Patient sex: M
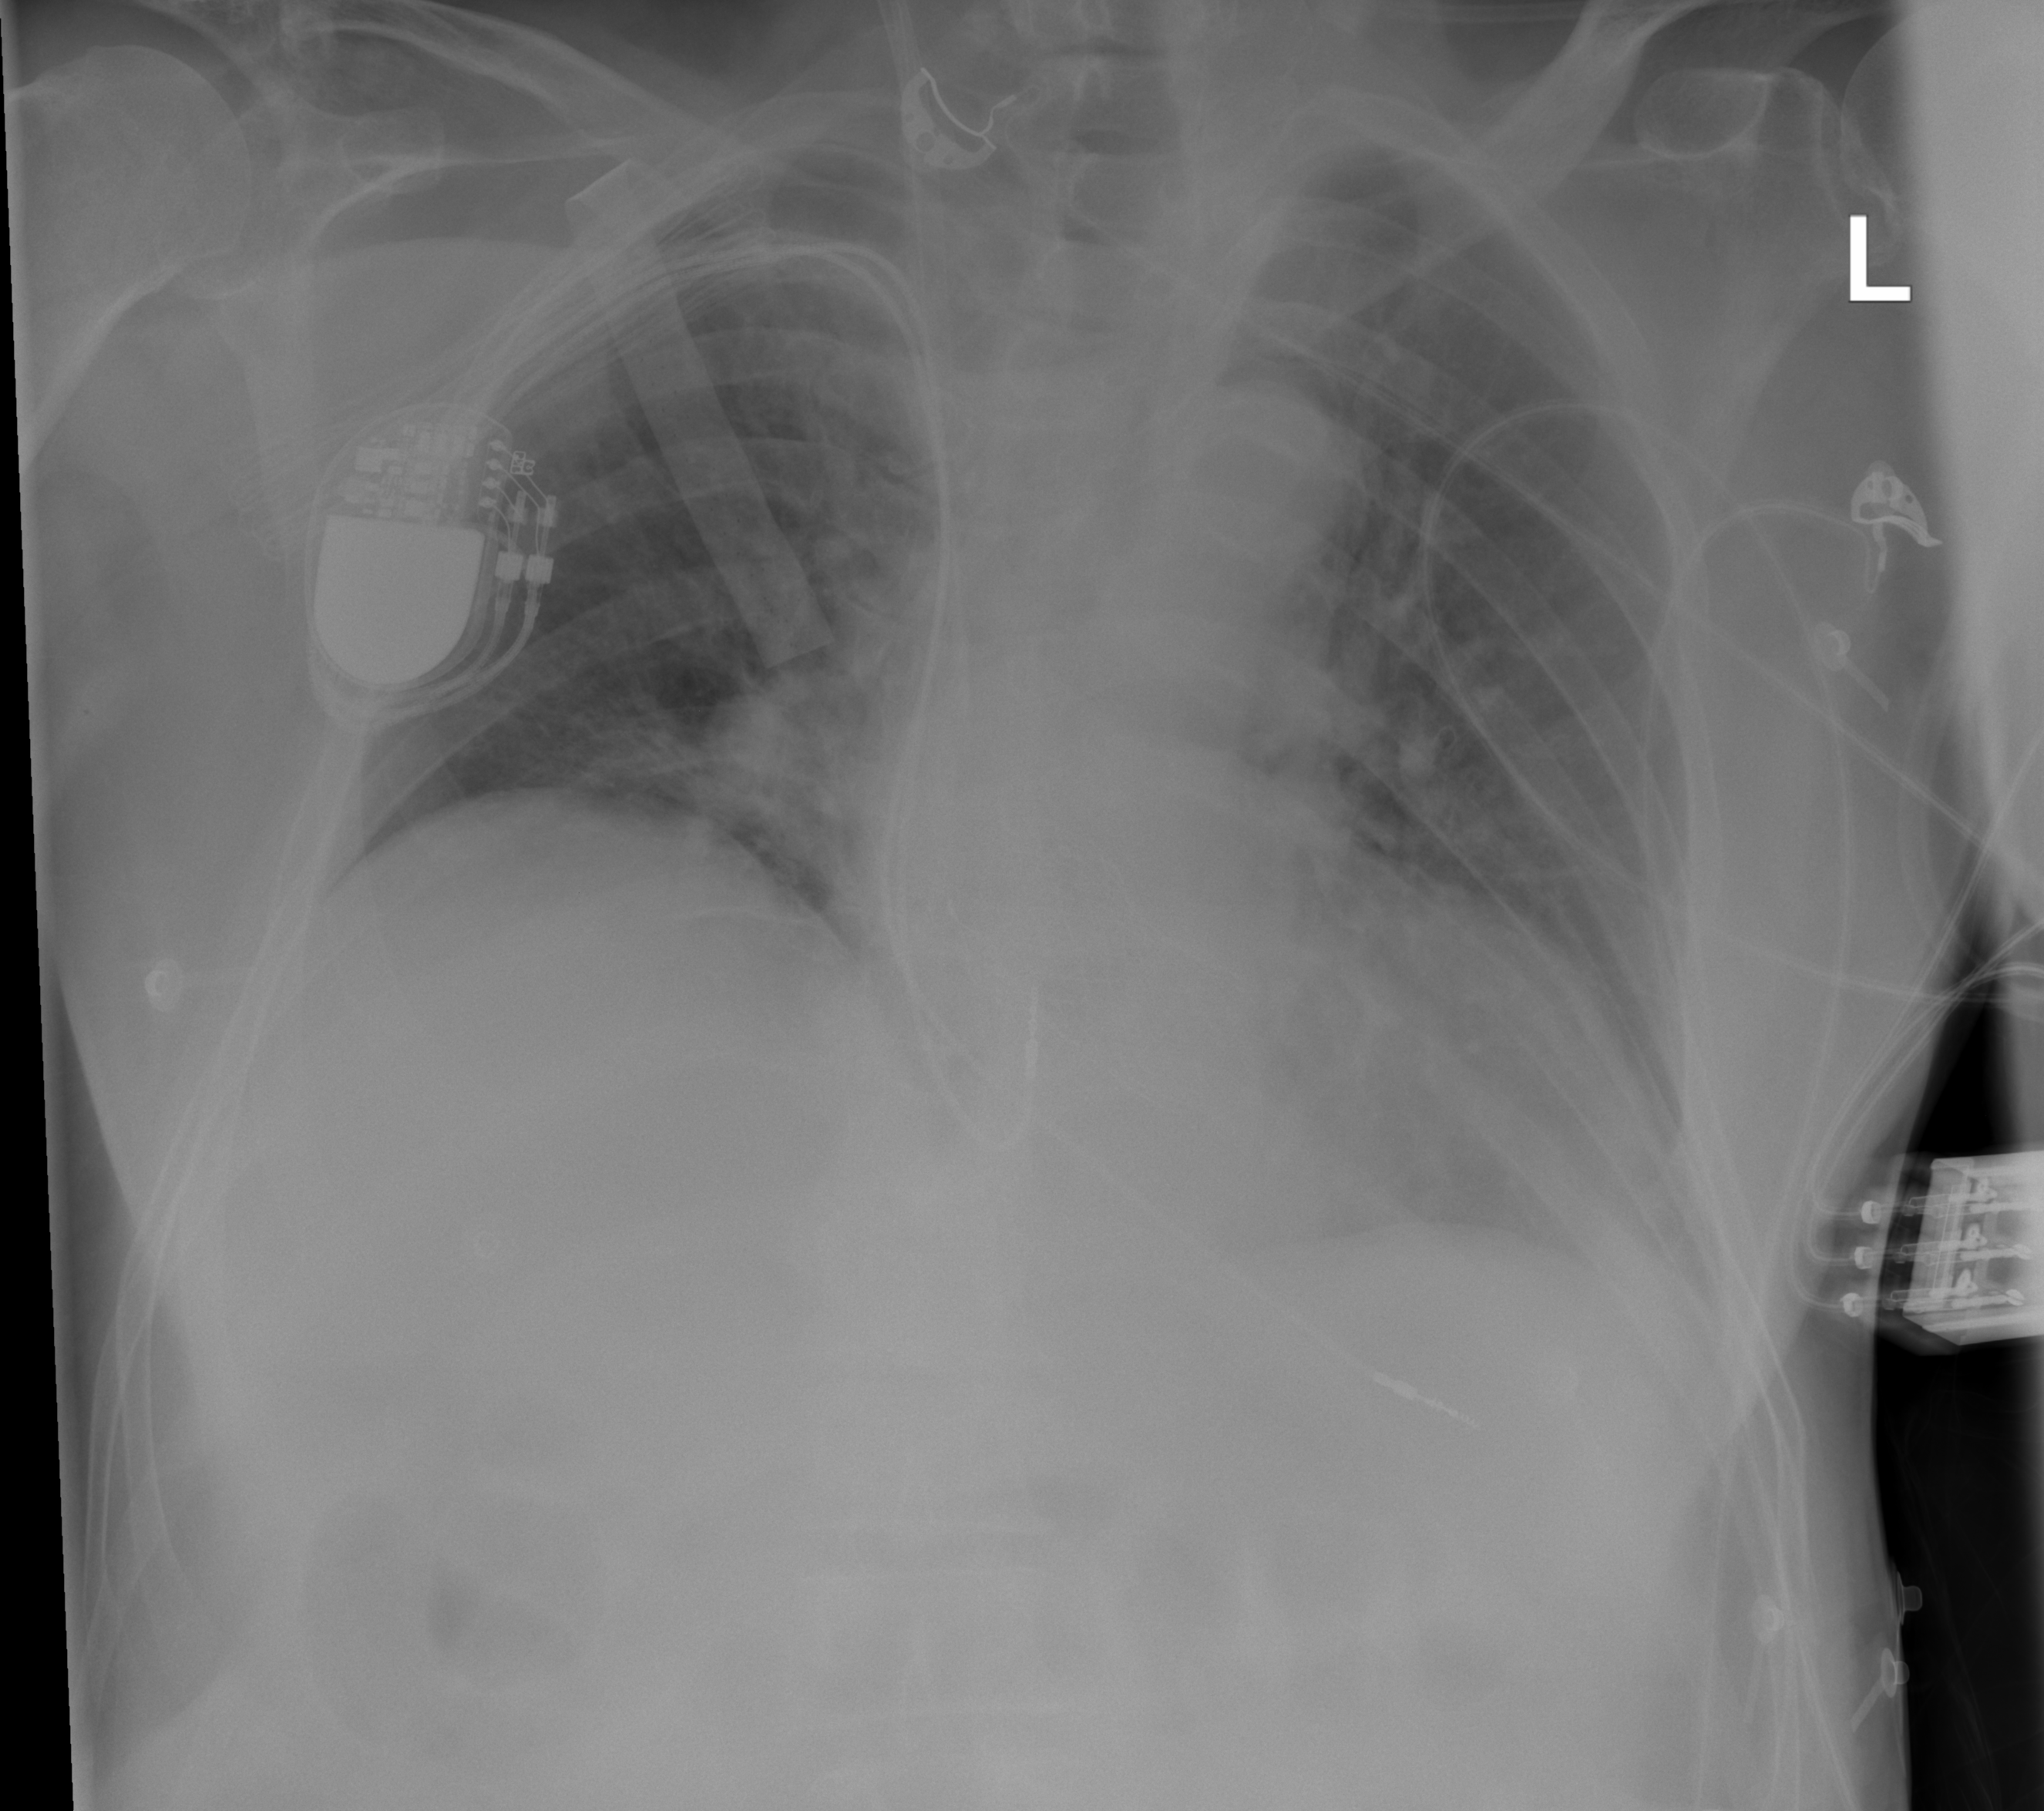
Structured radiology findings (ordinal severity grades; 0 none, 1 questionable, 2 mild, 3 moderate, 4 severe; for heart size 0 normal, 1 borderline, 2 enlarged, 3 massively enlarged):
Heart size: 0
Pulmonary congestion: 1
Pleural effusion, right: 0
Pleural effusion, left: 0
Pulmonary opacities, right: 0
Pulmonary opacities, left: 0
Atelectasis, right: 1
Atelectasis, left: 1